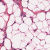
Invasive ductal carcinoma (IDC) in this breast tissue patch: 0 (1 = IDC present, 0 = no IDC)